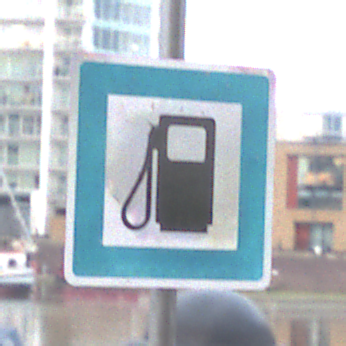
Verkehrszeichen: Tankstelle
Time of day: MorningAfternoon
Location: Outdoor (Urban)
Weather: Overcast
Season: NotSpecified
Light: Natural